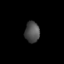
Tissue: skin
Cell type: Epithelial cells
Senescence score: 0.2637
Nuclear area (px): 300
Mean DAPI intensity: 77.89